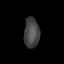
Tissue: skin
Cell type: Epithelial cells
Senescence score: 0.7116
Nuclear area (px): 453
Mean DAPI intensity: 70.172